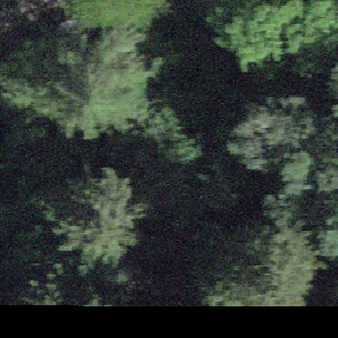
Label: other